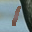
Label: 1